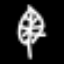
Label: leaf